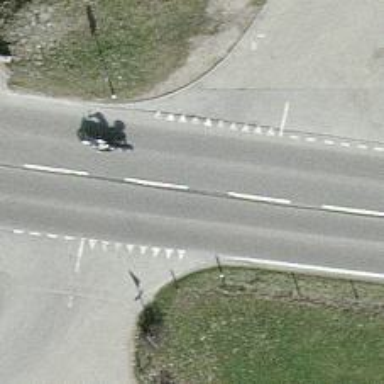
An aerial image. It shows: Secondary road with asphalt surface.